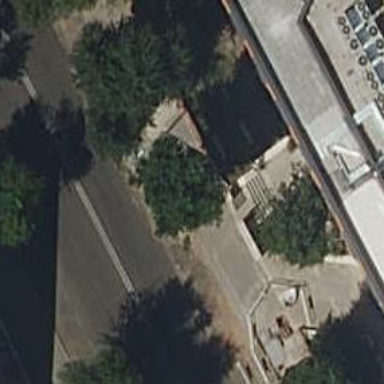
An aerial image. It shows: Bus stop with platform for public transport.